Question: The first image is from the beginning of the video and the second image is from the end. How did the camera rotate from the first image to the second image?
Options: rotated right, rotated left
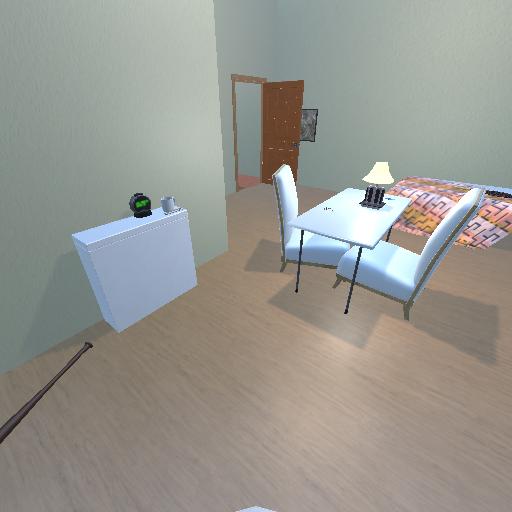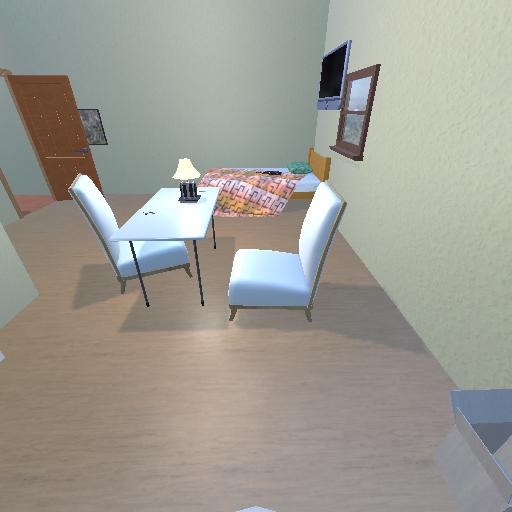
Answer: rotated right